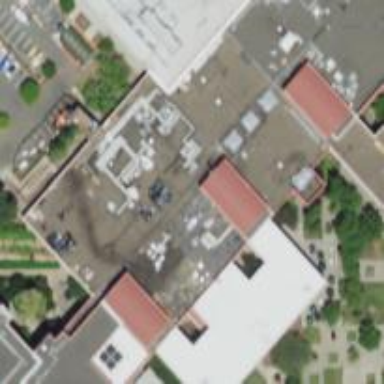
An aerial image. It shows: Hospital building.